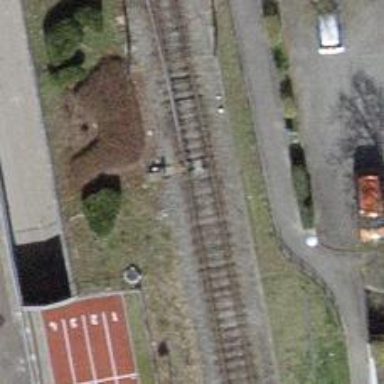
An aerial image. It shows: Railway switch.